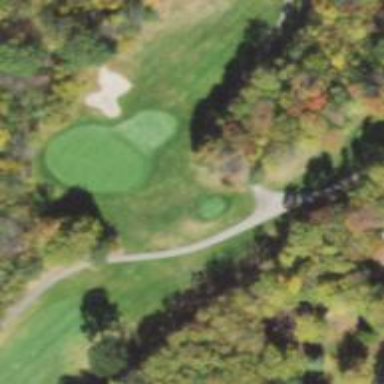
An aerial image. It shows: Golf tee.